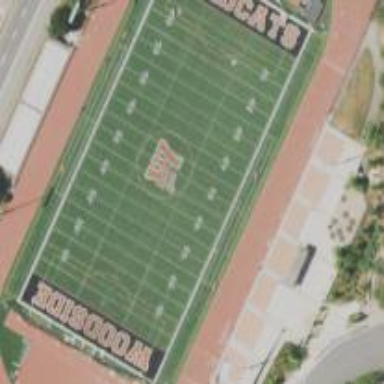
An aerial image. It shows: American football pitch with artificial turf surface for leisure land.